Собрана схема, показанная на рисунке. ЭДС батареи $\mathcal E_1$ уменьшили на $1.5~В$, после чего токи на различных участках цепи изменились.  Как нужно изменить ЭДС батареи $\mathcal E_2$ в чтобы:
ток через батарею $\mathcal E_1$ стал прежним;
ток через батарею $\mathcal E_2$ стал прежним? Внутренними сопротивлениями батарей пренебречь.
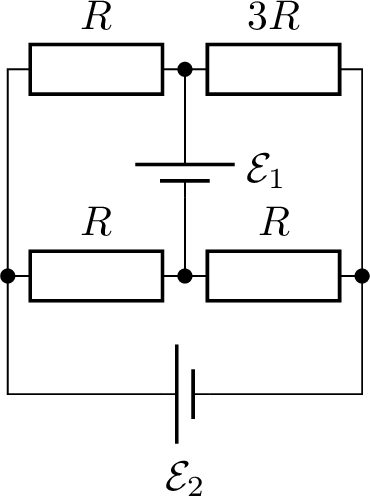
ток через батарею $\mathcal E_1$ стал прежним;
Ответ: $\mathcal E_2$ нужно уменьшить на $6~В$

ток через батарею $\mathcal E_2$ стал прежним?
Ответ: $\mathcal E_2$ нужно уменьшить на $0.375~В$
Темы:
T, Электричество, Цепи, Всероссийские, Цепь с резистором